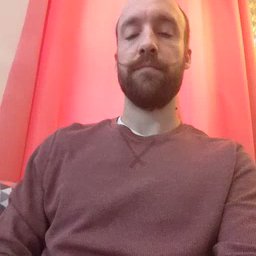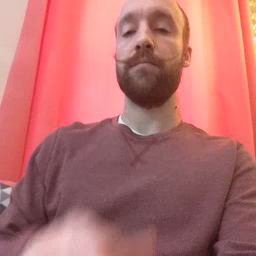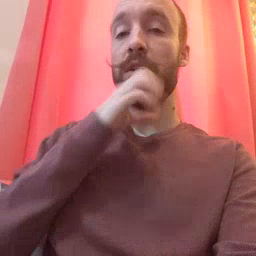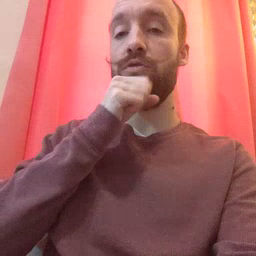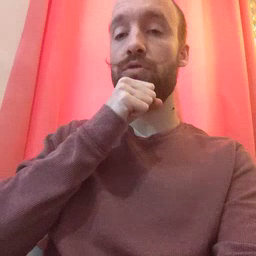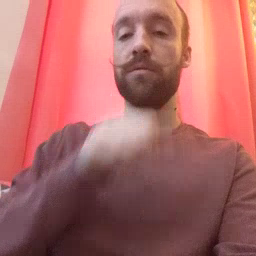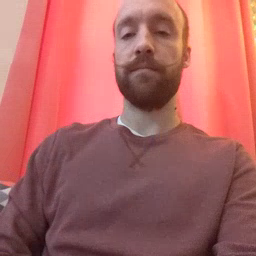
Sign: orange